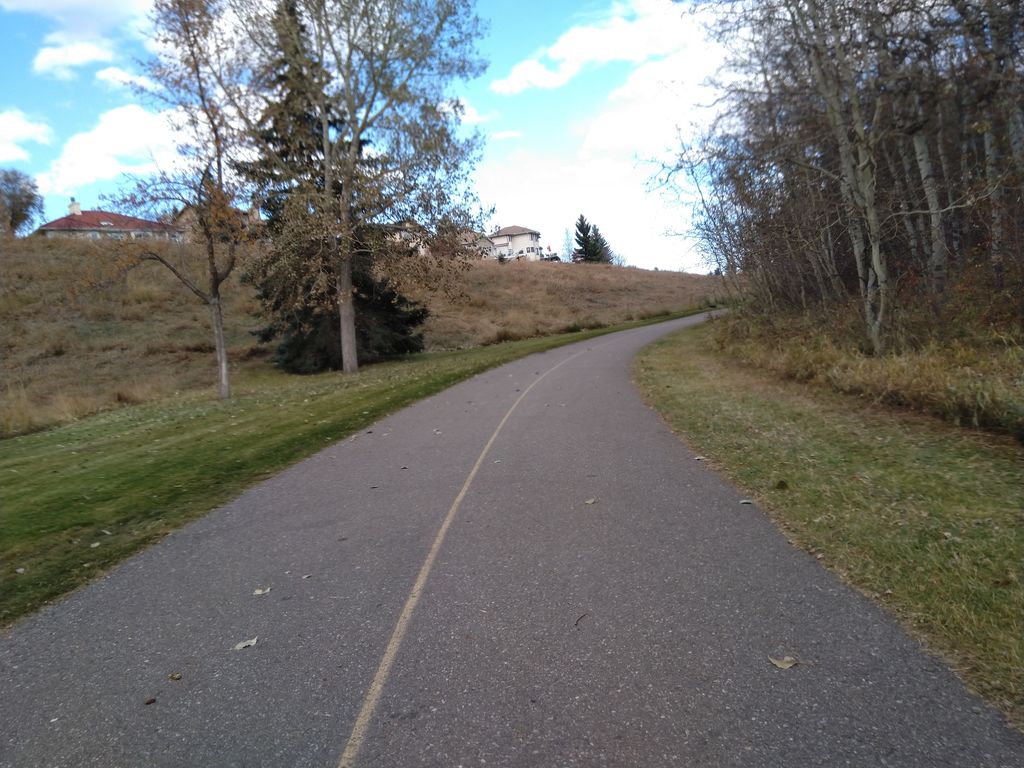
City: calgary